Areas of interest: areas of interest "The Art Museum of Cui Zifan"
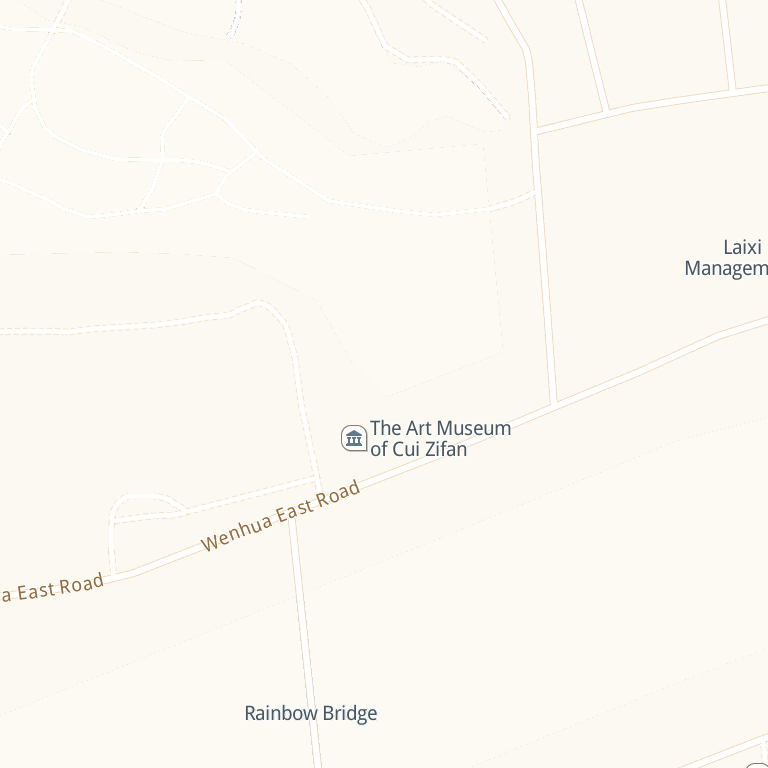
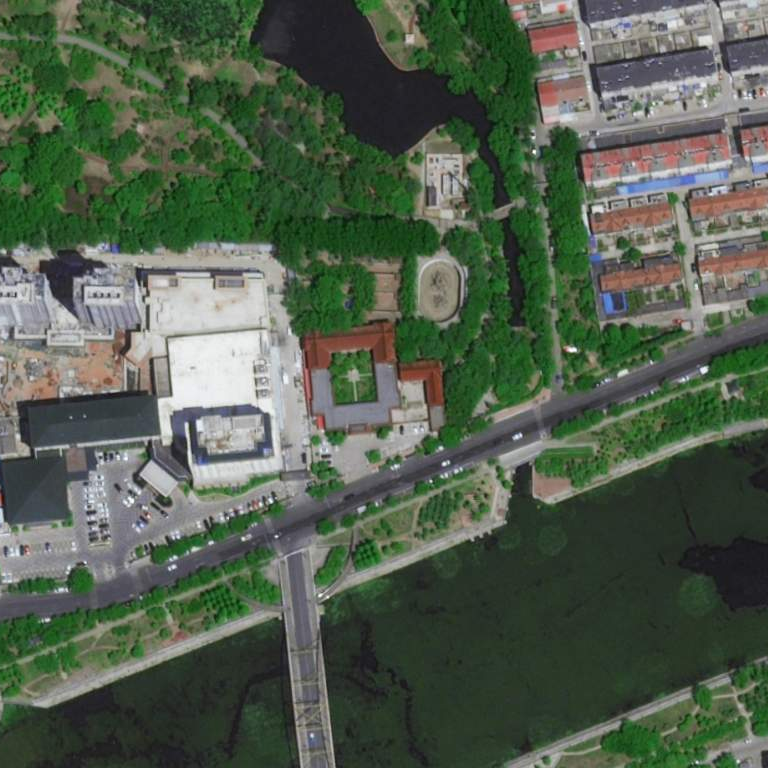